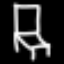
Label: chair